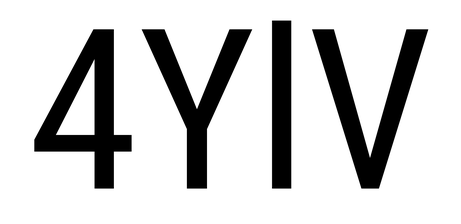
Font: Roboto_Condensed_Regular